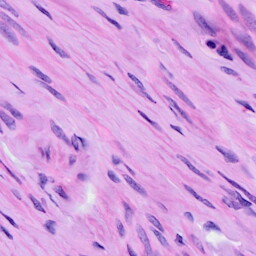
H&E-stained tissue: Ovarian